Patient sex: M
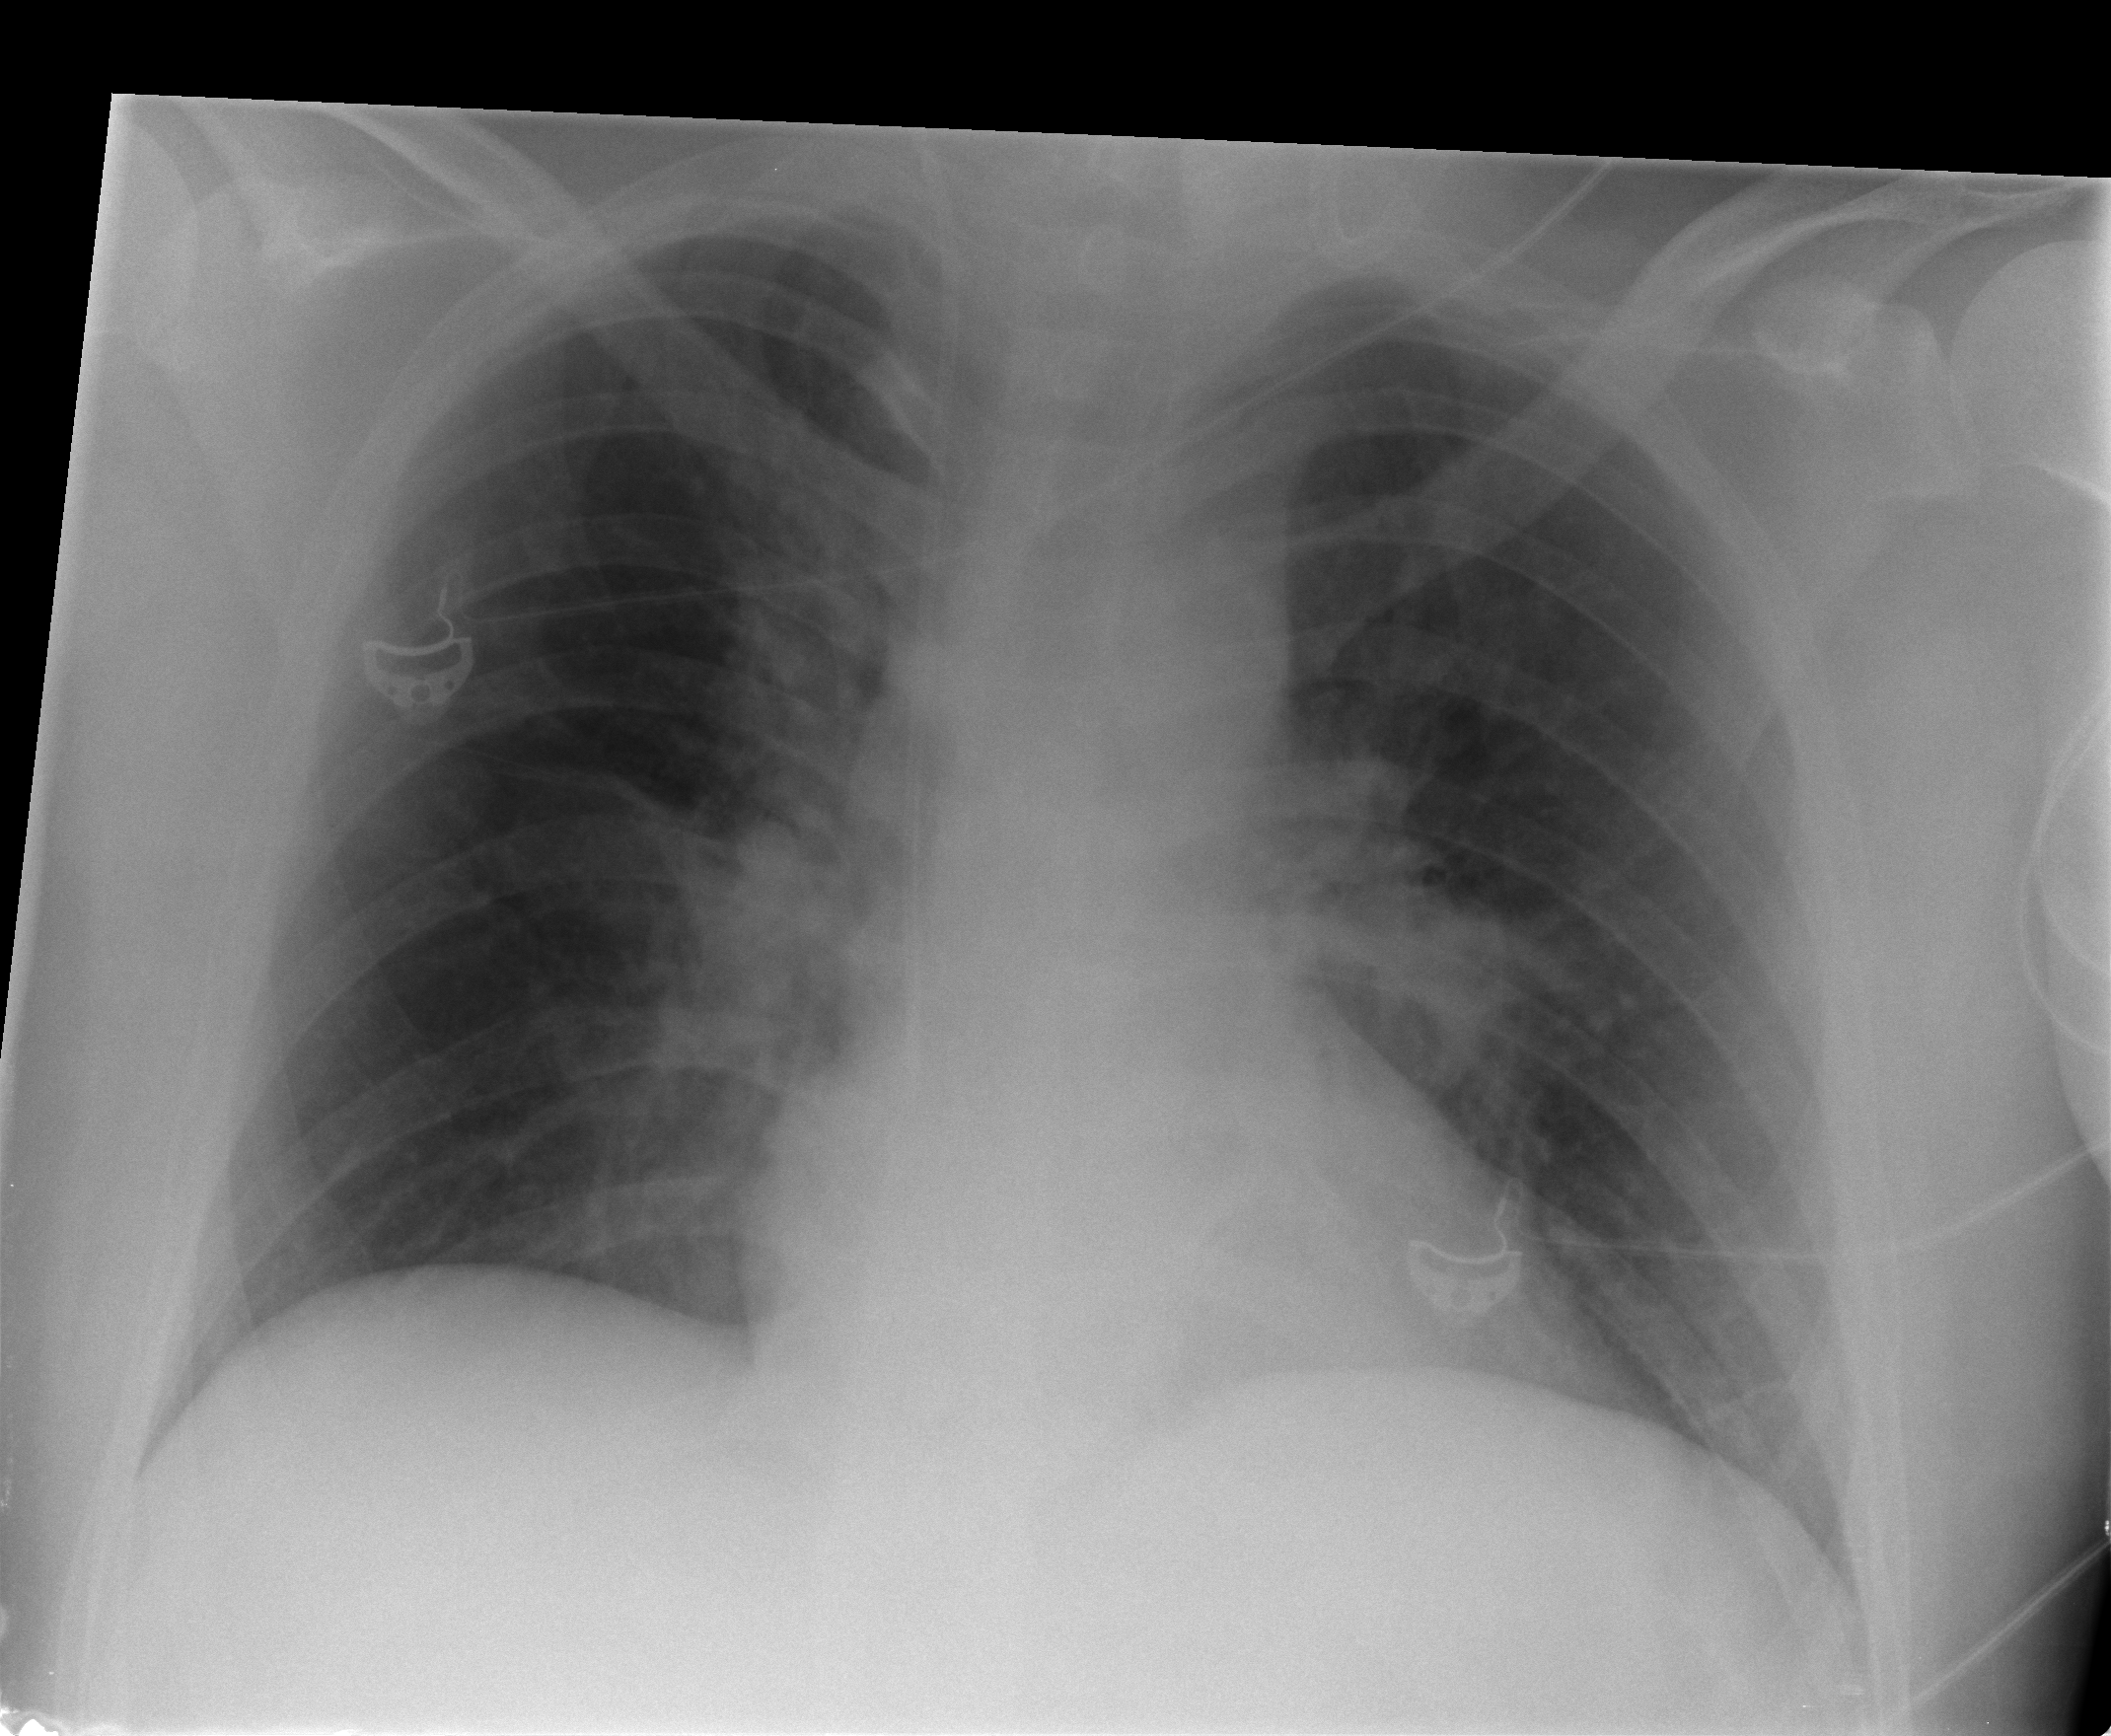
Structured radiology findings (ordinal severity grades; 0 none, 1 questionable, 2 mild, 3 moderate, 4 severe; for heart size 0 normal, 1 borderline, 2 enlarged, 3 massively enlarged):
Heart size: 0
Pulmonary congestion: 1
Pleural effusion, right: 0
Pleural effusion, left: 0
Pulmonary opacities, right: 2
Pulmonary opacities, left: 2
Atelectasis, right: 2
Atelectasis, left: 2